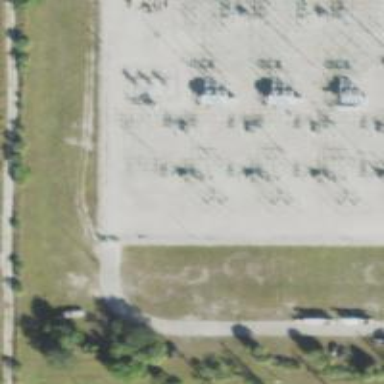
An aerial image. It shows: Switch used for power control.